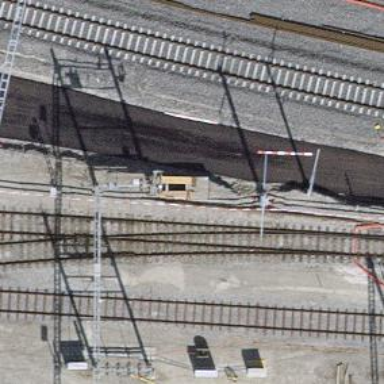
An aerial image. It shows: Railway switch.